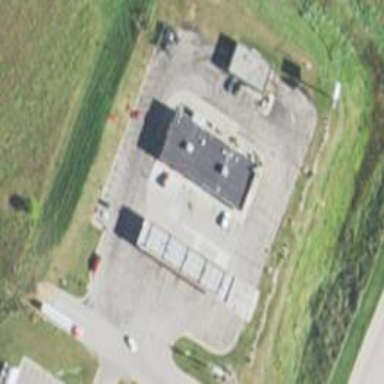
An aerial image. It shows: Convenience shop.